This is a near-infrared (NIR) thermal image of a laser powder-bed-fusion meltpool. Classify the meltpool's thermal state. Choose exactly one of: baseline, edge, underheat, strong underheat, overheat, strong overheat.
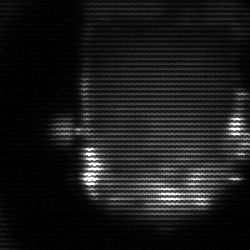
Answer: baseline